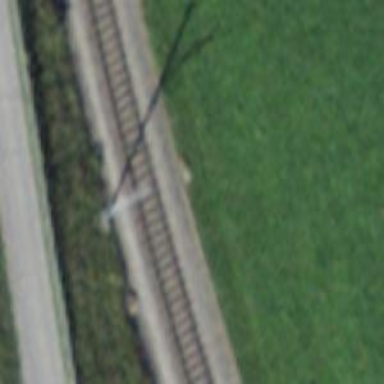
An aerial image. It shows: Single railway track on embankment with electrification through contact line.